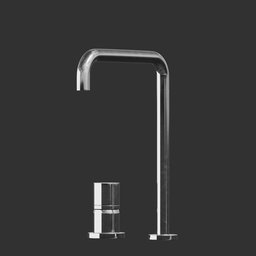
Label: appliances